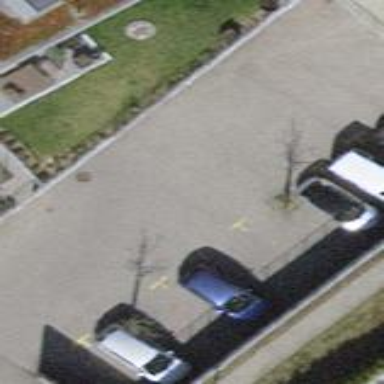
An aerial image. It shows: Parking area with surface.